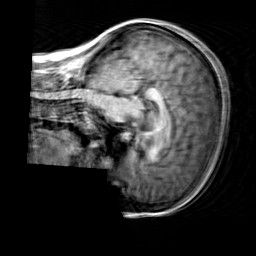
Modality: T1w
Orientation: sagittal
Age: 27
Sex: female
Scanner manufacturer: siemens
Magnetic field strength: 3 T
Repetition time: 2.3 s
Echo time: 0.00303 s